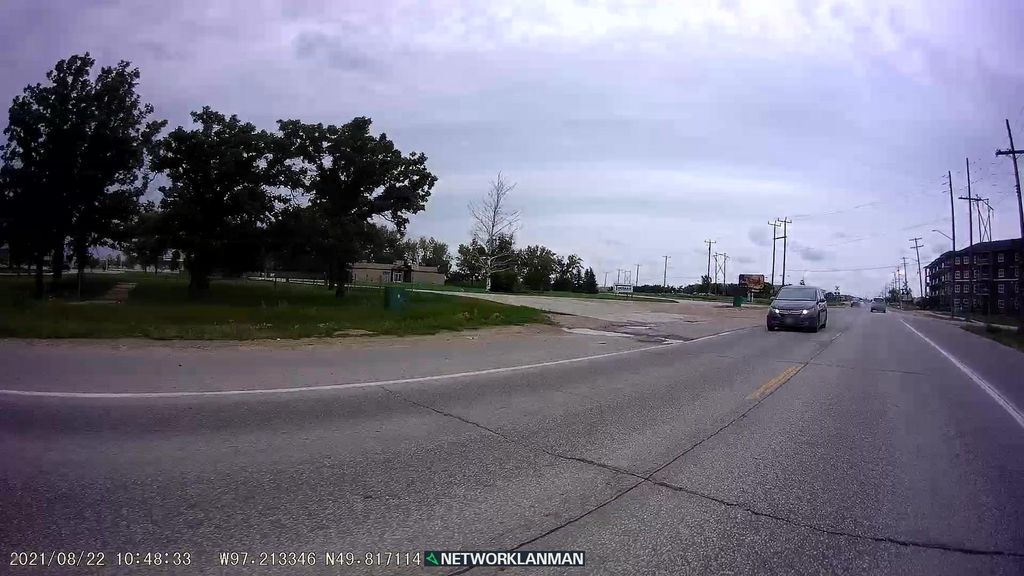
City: winnipeg